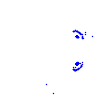
Particle: electron